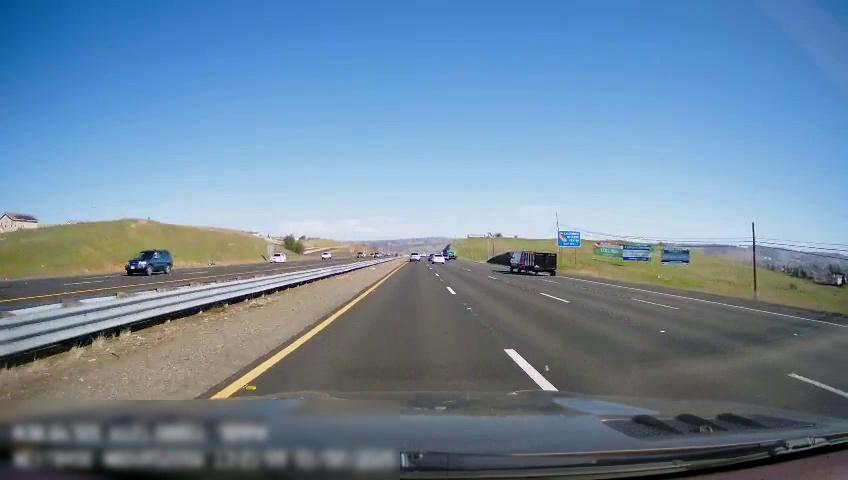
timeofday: Day
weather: Sunny
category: Drivable Space
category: Drivable Space
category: Vehicles | SUV
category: Vehicles | SUV
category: Vehicles | Car
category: Vehicles | Van
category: Vehicles | Car
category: Vehicles | Other LV
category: Vehicles | Van
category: Lanes | Current Lane
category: Lanes | Current Lane
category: Lanes | Alternate Lane
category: Lanes | Alternate Lane
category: Lanes | Alternate Lane
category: Lanes | Opposite Lane
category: Lanes | Opposite Lane
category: Lanes | Opposite Lane